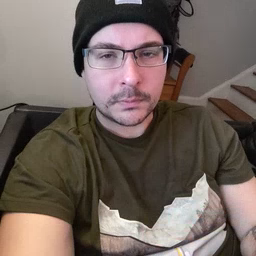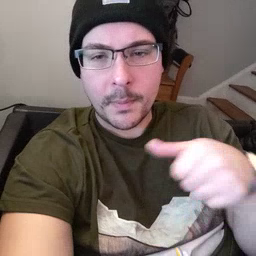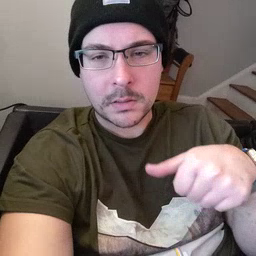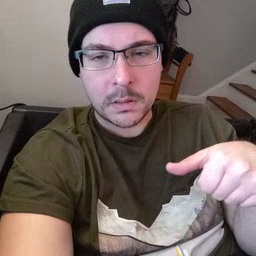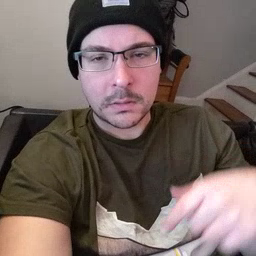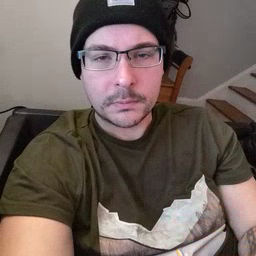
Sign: puzzle